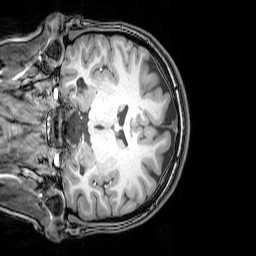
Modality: T1w
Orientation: coronal
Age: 23
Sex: female
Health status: healthy
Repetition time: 0.081 s
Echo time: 0.037 s